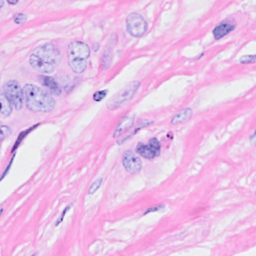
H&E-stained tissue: Breast